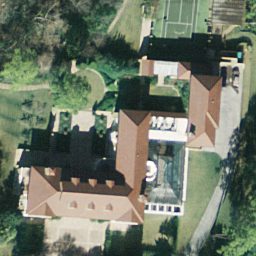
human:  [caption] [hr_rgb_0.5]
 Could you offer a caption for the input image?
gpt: A villa is surrounded by lush plamts in the sparse residential area .

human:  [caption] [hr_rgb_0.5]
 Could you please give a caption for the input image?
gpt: A villa with verdant trees surrounded is in the sparse residential area .

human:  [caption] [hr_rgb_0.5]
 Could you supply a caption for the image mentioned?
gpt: A villa with lush plants surrounded is in the sparse residential area .

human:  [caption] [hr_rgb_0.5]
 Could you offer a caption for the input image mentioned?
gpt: This is a sparse residential area with a villa surrounded by verdant trees .

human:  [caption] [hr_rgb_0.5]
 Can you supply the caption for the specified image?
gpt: A villa with verdant plants surrounded .